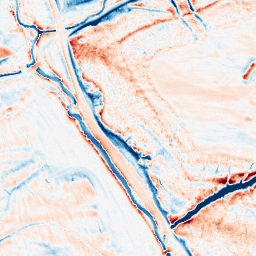
Category: classical
Decomposition family: gaussian_anisotropic
Decomposition parameters: sigma_x: 2
sigma_y: 5
Upsampling method: cubic_catmull_rom
Upsampling parameters: scale: 8
Upsampling scale: 8